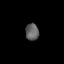
Tissue: lung
Cell type: Epithelial cells
Senescence score: 0.1612
Nuclear area (px): 222
Mean DAPI intensity: 95.586